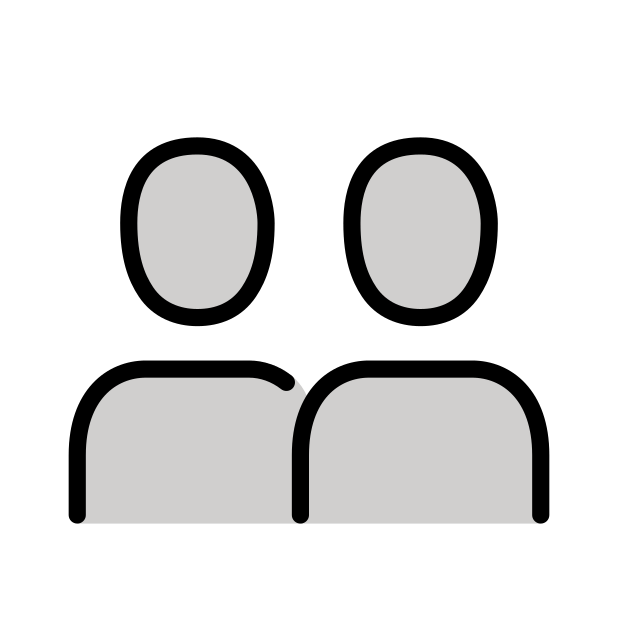
Emoji: 👥
Name: busts in silhouette
Unicode: 0x1f465